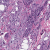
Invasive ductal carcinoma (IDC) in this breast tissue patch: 1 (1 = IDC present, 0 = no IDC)